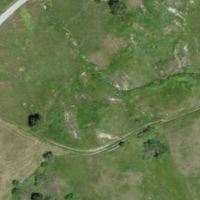
EUNIS habitat code: 26
Species observed at this site:
Allium carinatum
Euphorbia cyparissias